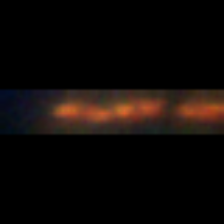
Taxon: Psuedo-nitzschia
Group: Diatoms